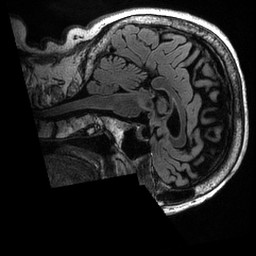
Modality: T2w
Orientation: sagittal
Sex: female
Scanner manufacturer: ge
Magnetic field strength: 3 T
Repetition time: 6 s
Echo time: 0.1268 s